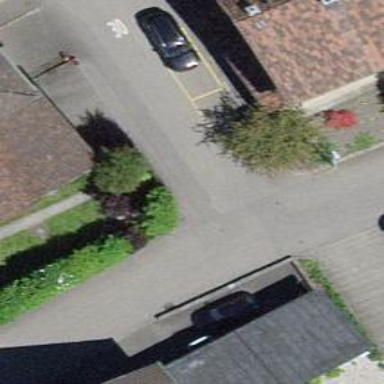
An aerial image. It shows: Residential road with asphalt surface and no sidewalk.